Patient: sex M, age 26
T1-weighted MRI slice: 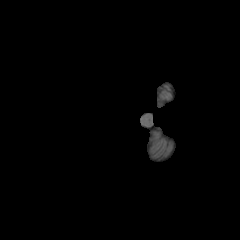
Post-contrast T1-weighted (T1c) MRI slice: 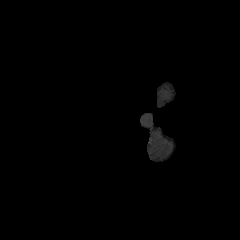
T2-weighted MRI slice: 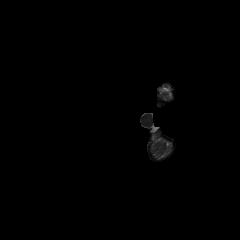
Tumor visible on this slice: no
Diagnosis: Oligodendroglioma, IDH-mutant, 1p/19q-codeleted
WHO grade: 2